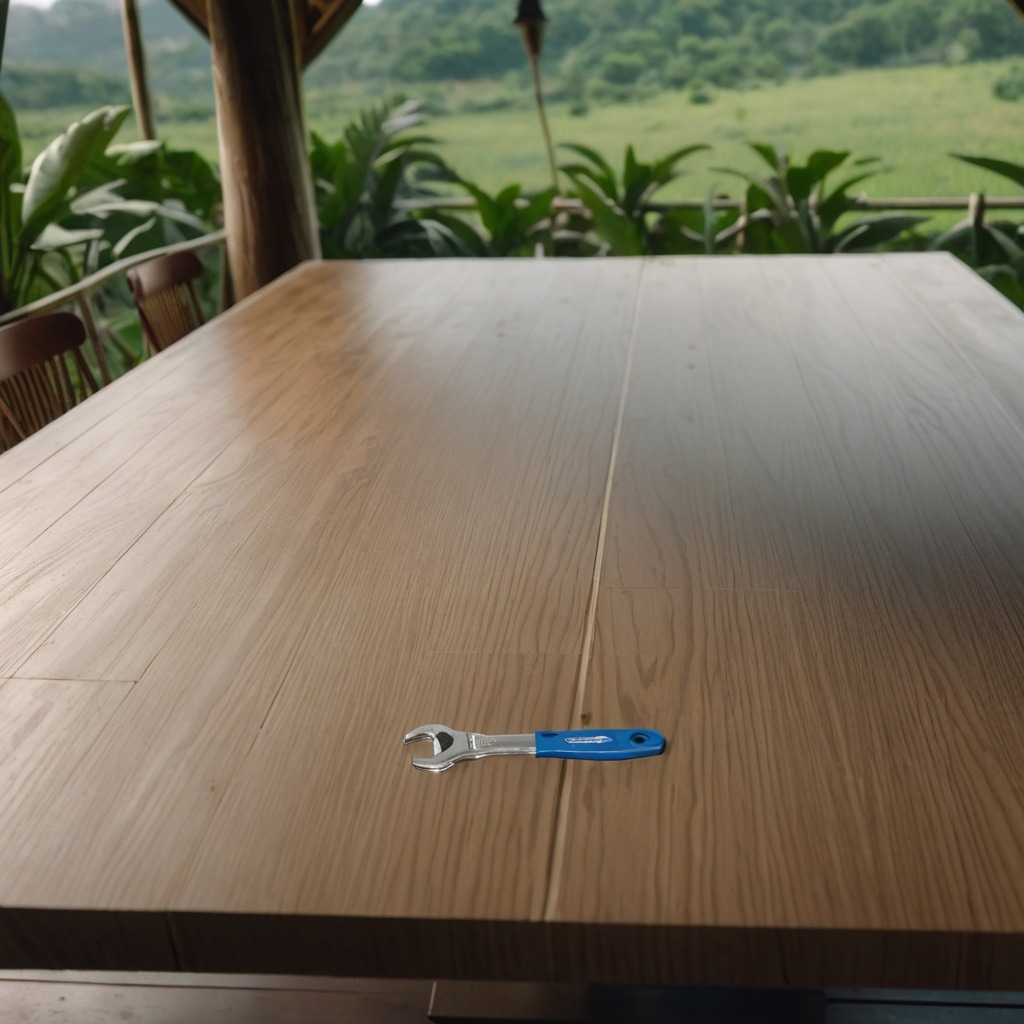
An wrench lies on a wooden table inside a jungle field workshop tent.